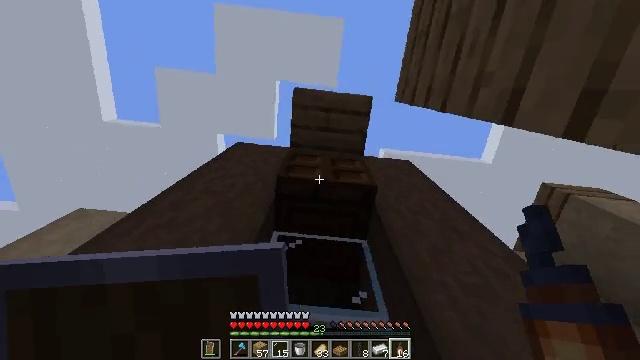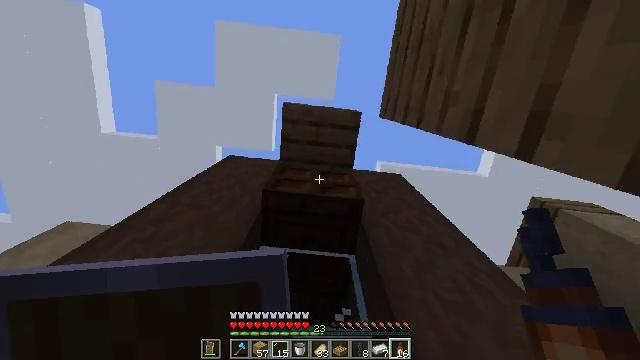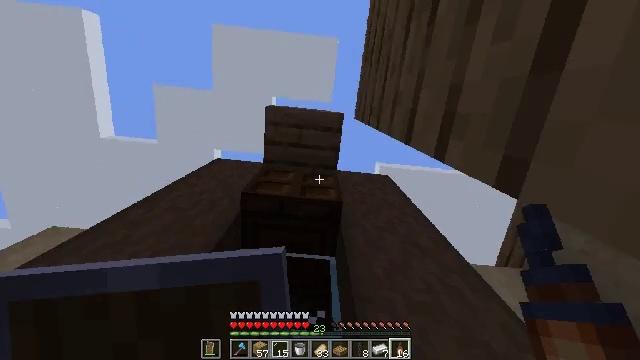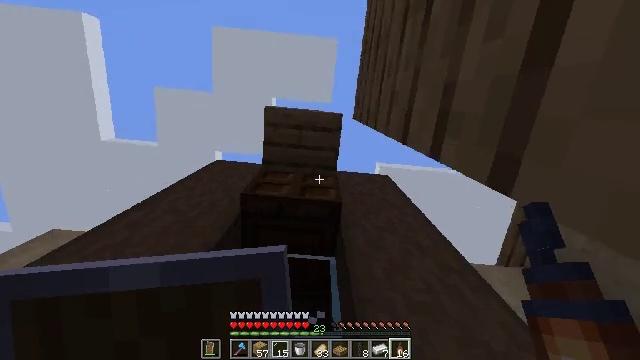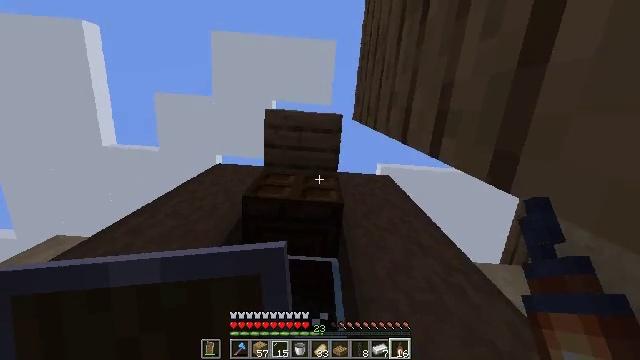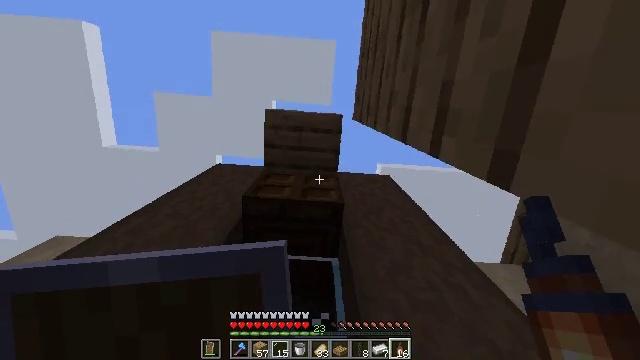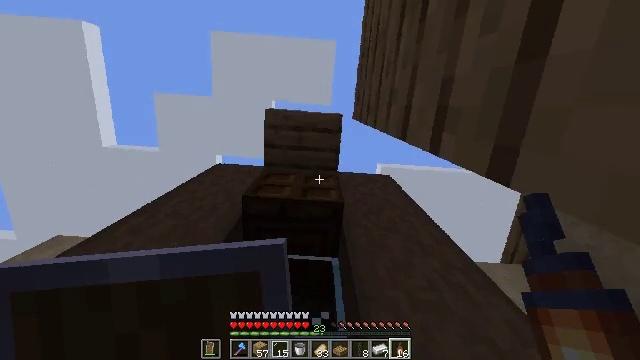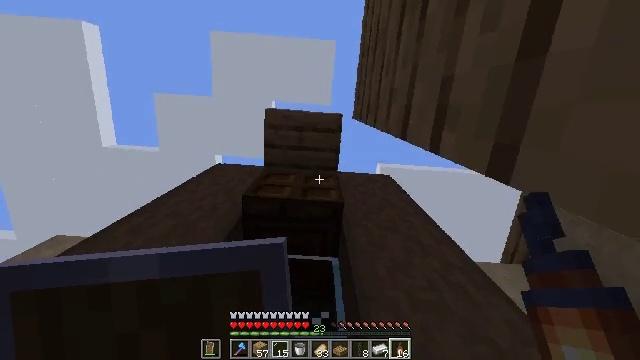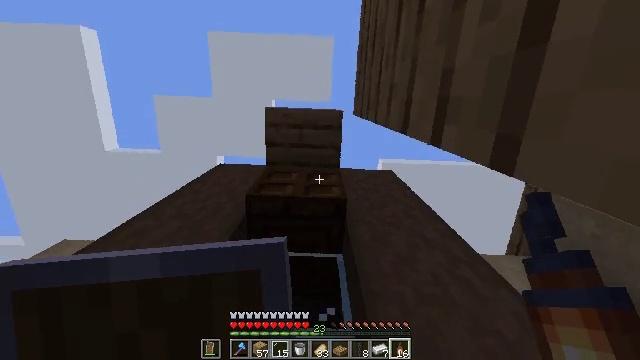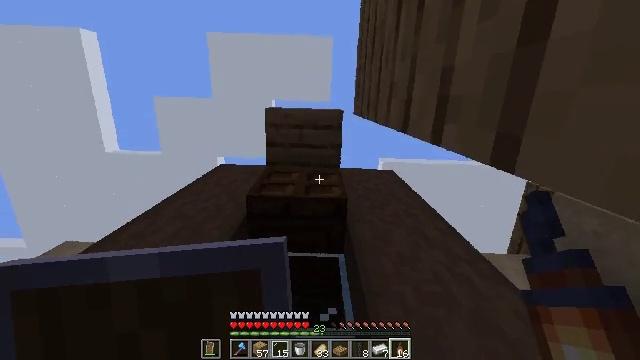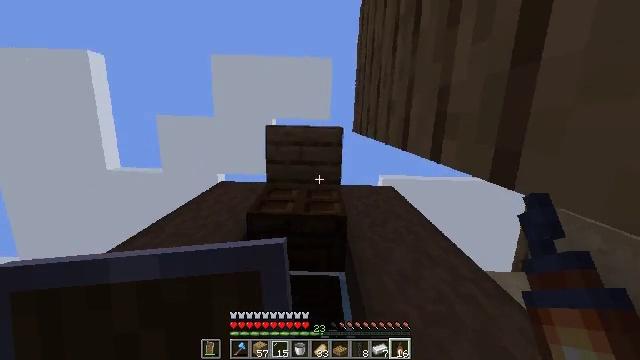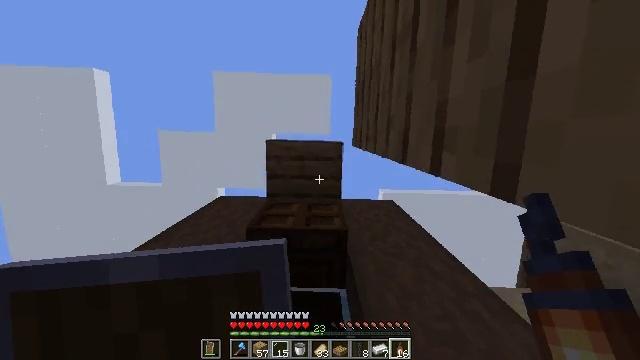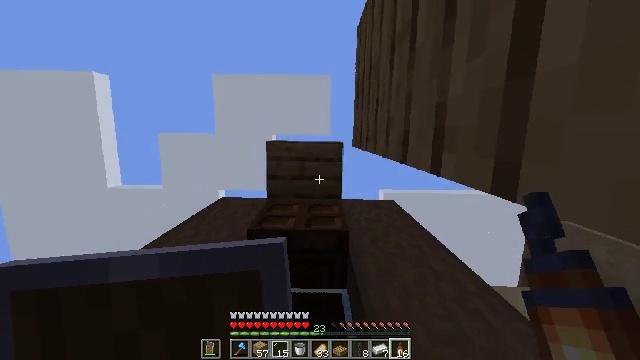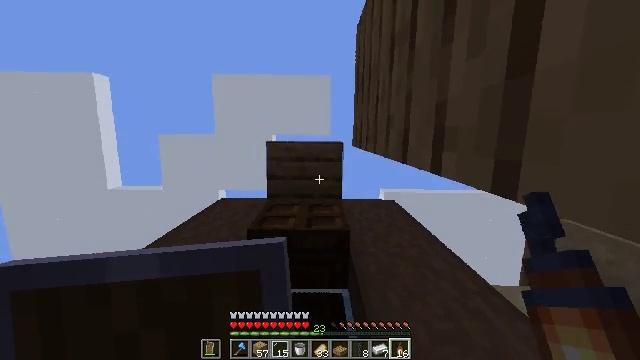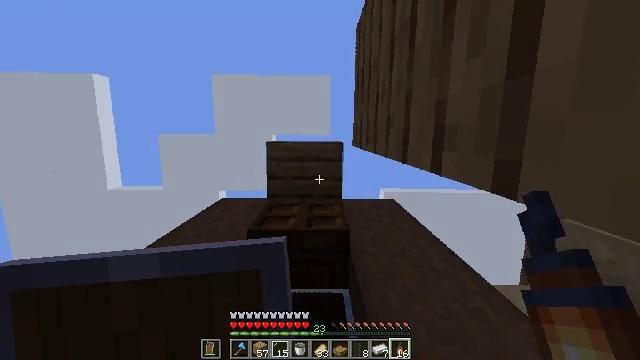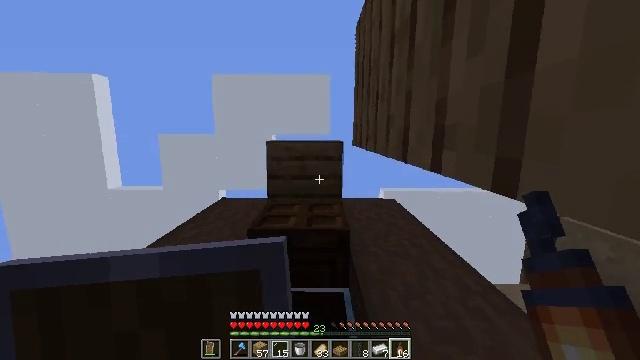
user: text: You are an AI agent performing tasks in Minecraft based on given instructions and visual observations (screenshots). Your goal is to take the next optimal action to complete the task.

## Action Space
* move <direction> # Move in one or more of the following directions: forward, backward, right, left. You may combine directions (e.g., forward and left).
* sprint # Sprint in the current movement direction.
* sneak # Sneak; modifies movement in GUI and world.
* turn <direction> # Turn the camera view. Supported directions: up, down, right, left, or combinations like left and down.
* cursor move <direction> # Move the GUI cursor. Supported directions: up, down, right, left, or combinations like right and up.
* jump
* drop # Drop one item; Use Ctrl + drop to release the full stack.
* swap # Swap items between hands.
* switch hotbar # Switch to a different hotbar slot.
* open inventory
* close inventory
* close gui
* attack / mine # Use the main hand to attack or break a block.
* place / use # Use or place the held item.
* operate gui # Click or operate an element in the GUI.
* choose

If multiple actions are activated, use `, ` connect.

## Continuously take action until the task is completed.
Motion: motion action
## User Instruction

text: Gather the dark oak trapdoor from the structure.
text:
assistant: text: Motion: move right, turn right and up
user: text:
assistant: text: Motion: move right
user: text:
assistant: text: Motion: no_op
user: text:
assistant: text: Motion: turn left
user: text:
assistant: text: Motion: no_op
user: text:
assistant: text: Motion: no_op
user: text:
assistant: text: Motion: no_op
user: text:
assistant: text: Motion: turn left
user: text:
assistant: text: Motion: no_op
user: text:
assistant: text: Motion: turn up
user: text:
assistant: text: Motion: turn up
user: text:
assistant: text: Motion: use / place
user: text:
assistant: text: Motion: use / place
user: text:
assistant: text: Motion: use / place
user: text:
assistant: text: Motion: use / place
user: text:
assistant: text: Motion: no_op
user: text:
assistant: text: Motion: no_op
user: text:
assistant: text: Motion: no_op
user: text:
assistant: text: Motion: no_op
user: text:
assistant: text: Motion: no_op
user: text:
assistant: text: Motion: no_op
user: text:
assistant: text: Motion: no_op
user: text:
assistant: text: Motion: no_op
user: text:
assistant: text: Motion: turn left and down
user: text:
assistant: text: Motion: no_op
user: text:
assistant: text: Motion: switch to hotbar 1
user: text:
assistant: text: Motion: turn left and down, switch to hotbar 1
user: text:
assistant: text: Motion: switch to hotbar 1
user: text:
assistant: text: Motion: attack / mine
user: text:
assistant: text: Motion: attack / mine